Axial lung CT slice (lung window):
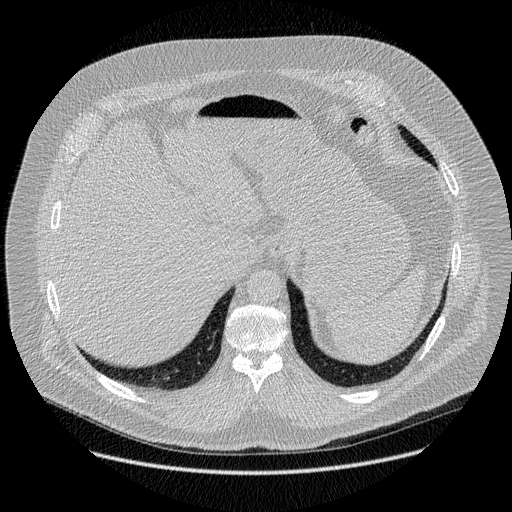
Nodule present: no